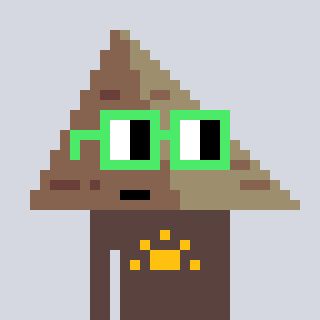
a pixel art character with square light green glasses, a pyramid-shaped head and a darkbrown-colored body on a cool background